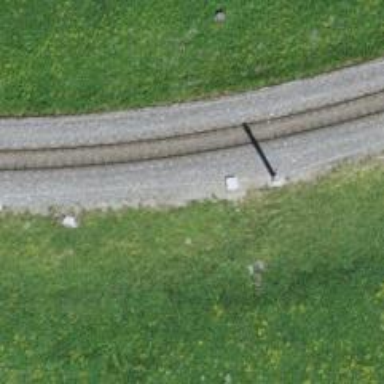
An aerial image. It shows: Narrow gauge railway with electrified contact lines.